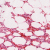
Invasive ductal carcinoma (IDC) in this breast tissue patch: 0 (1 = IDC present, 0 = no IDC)